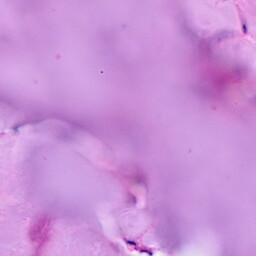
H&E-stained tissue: Breast